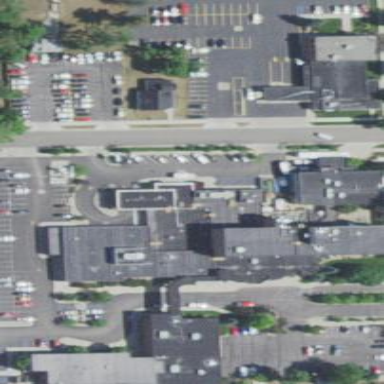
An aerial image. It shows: Healthcare facility identified as hospital.